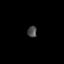
Tissue: skin
Cell type: Epithelial cells
Senescence score: 0.2756
Nuclear area (px): 102
Mean DAPI intensity: 74.804